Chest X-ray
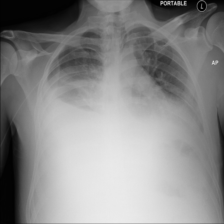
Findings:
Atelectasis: positive
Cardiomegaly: negative
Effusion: positive
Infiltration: positive
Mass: negative
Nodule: negative
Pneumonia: negative
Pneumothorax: negative
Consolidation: negative
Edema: negative
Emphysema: negative
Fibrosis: negative
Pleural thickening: negative
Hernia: negative